Field crop: maize
Growth stage: 2
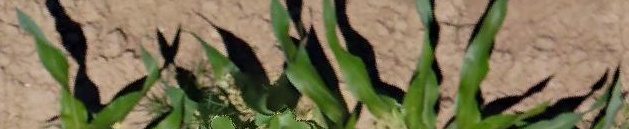
Species: maize